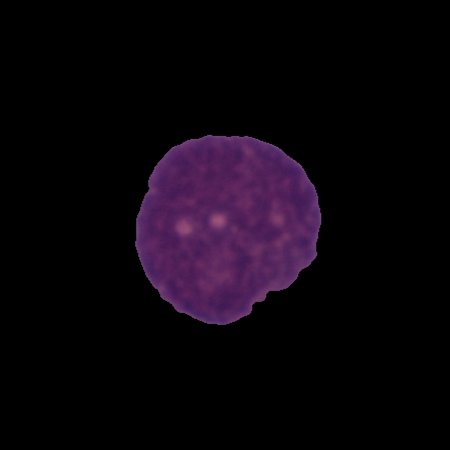
Label: cancer